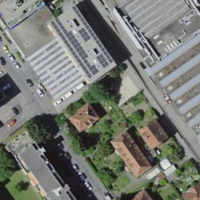
EUNIS habitat code: 54
Species observed at this site:
Menyanthes trifoliata